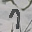
Label: 7